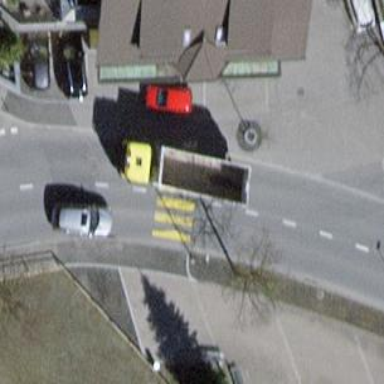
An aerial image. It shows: Marked crossing with zebra stripes on the road.